Question: I'm trying to use this 'Maven' dependency for a project <URL>
I used the declaration in my 'pom.xml', when I update the project it could not resolve dependency from this <URL> URL.

So I looked up the page and <URL> was no 'Bittorent' jar there. Can anyone explain me why this jar is missing from the maven2 repo and how to resolve this error. I tried other answers but nothing works for this one.
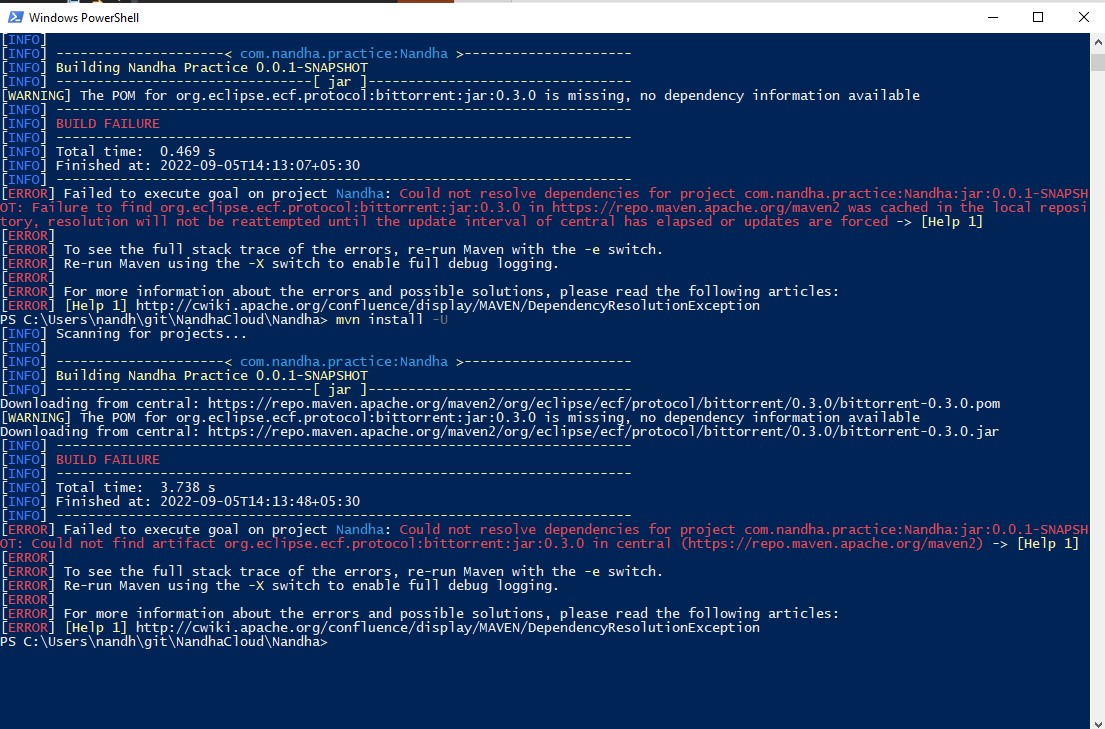
Answer: There are other ways for an author to host their jars in their public website. But I'm not sure why dependency resolving error occurs in this repo, when I figure out I'll edit this answer to include it.
Until then You can download the jar from files section of the repository page and include it in your class path to solve this issue for now.
here's the <URL>